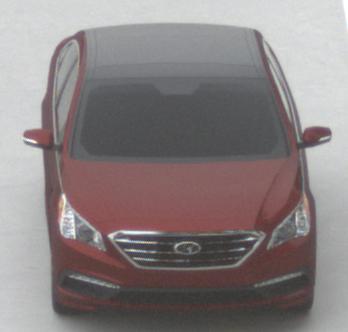
Make: Hyundai
Model: Sonata
Detailed model: Gen. 7
Model produced from: 2015
Model produced until: 2017
Doors: 4
Color: red
Road condition: dry road
Daytime: morning or afternoon
Contrast: low contrast